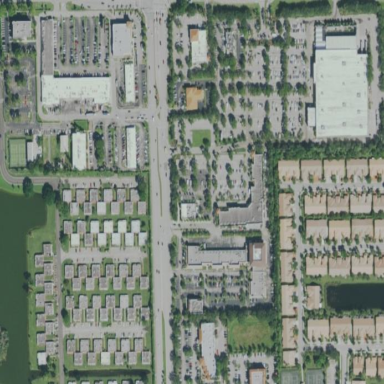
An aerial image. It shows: Retail area.